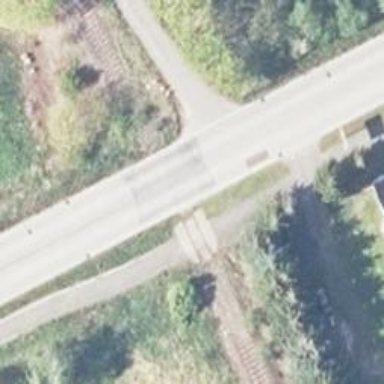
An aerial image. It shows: Railway level crossing.